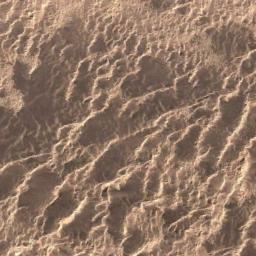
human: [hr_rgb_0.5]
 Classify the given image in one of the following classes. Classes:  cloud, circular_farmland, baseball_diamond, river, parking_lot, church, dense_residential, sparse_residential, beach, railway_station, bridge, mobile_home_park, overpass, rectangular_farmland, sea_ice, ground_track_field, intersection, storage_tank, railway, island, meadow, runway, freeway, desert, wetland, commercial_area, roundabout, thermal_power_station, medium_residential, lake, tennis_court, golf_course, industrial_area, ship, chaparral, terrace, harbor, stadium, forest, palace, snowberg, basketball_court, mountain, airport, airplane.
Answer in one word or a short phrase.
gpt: desert